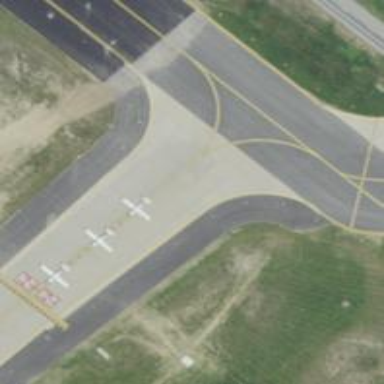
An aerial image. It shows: Image of taxiway at airport.